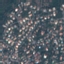
Land use / land cover: Residential